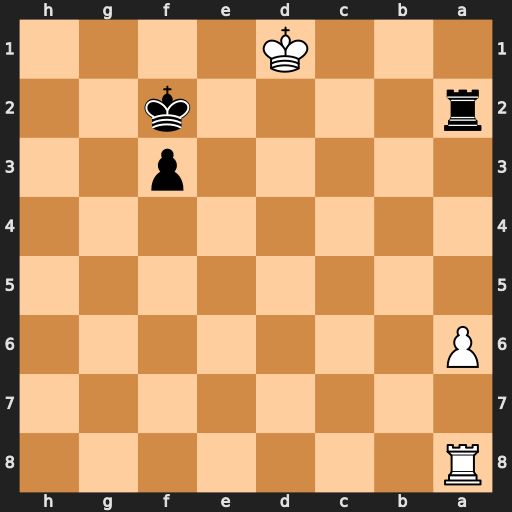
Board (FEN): R7/8/P7/8/8/5p2/r4k2/3K4
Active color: b
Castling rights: -
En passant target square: -
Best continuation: Kf1 Kc1 f2 Kd1 Ra1+